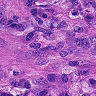
Metastatic tissue present: yes